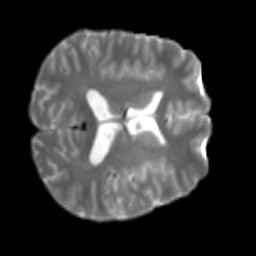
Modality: T2w
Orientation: axial
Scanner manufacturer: siemens
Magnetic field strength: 3 T
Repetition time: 4 s
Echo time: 0.0594 s